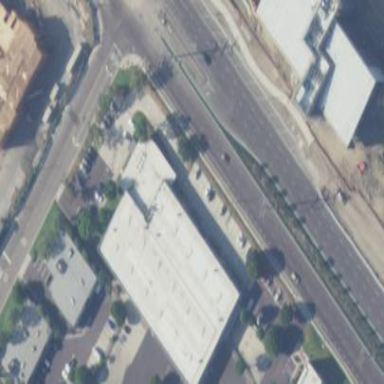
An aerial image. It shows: Commercial building.